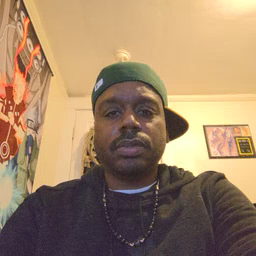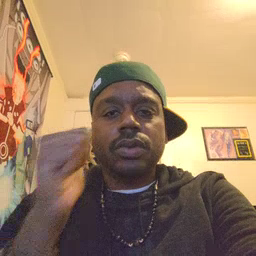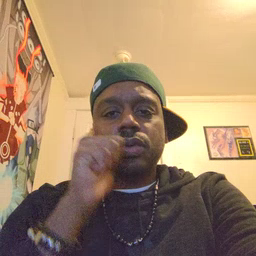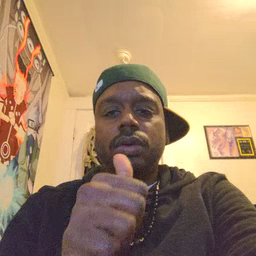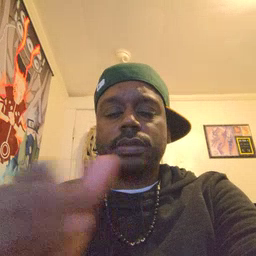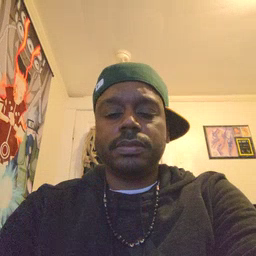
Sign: girl